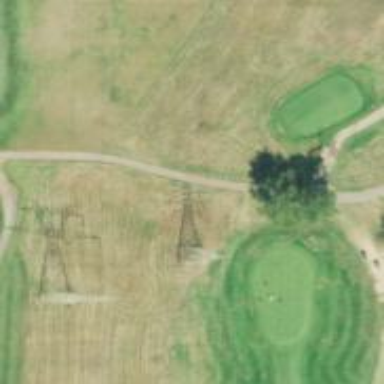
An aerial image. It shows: Lattice structure tower used for power transmission.